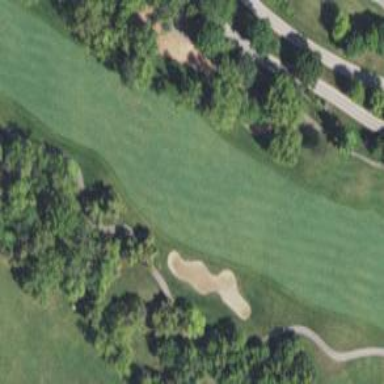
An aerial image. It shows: Path used for both walking and golf.